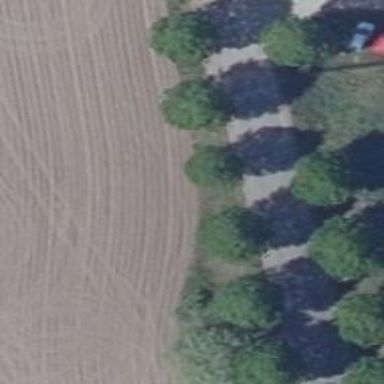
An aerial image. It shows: Beautiful avenue lined with deciduous broadleaved trees.